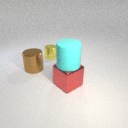
large red metal cube in front of large brown metal cylinder